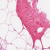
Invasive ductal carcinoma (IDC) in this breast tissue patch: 0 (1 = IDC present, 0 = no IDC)